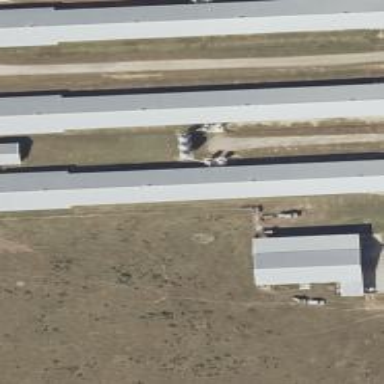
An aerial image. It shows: Feedlot in farmyard.